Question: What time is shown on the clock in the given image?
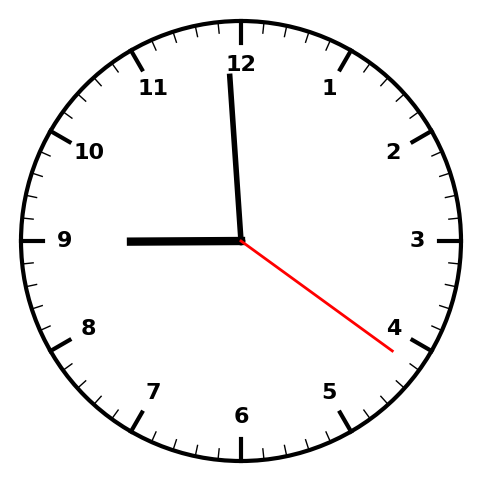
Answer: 08:59:21